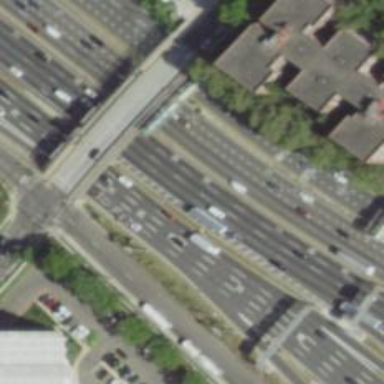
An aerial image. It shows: Motorway junction.